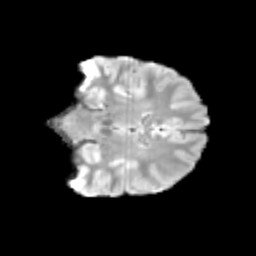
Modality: T2w
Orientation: coronal
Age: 11
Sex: male
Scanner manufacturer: siemens
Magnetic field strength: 3 T
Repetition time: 3.8 s
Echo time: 0.07 s